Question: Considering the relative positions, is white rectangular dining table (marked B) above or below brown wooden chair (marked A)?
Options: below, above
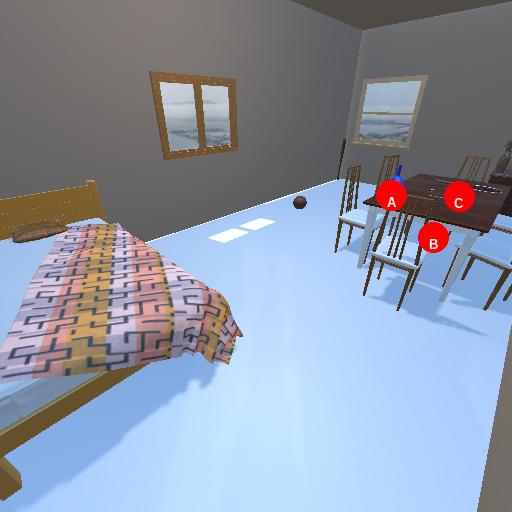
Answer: below